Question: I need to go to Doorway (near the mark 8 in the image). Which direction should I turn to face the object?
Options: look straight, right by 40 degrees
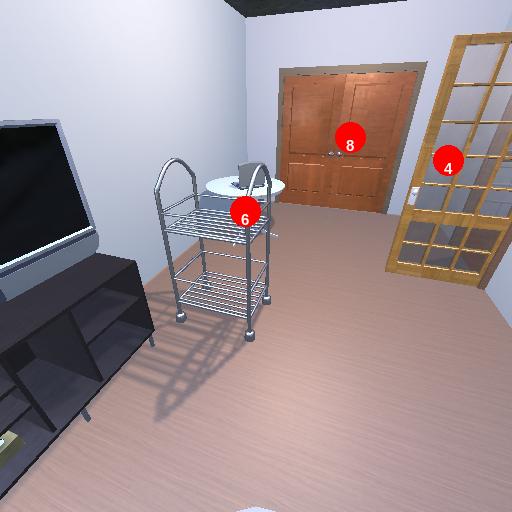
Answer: look straight